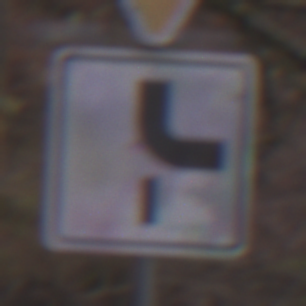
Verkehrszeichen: VerlaufVorfahrtsstrasse10
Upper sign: VorfahrtGewaehren
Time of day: Midday
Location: Outdoor (Nature)
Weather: Overcast
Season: Autumn
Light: Natural